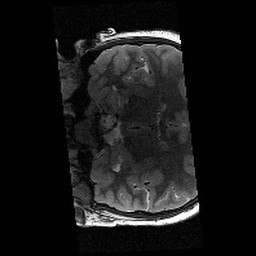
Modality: T2w
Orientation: coronal
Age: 10
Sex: male
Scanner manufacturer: siemens
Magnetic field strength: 3 T
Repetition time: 9.23 s
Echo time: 0.067 s